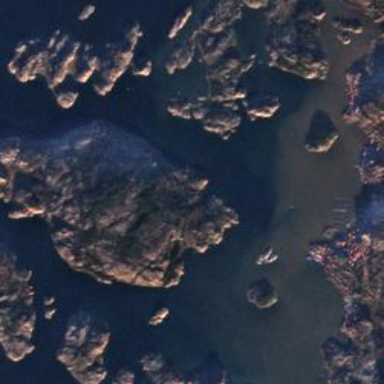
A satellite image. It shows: Beautiful bay with natural surroundings.